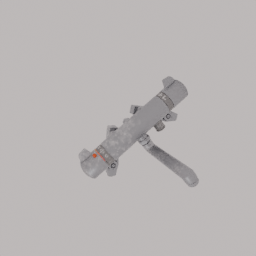
Label: appliances